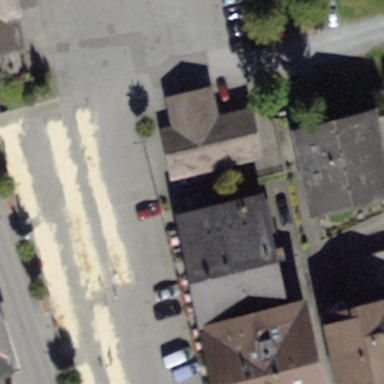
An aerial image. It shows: Paved parking area.